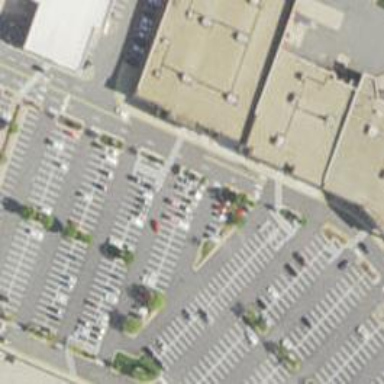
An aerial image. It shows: Parking space is available.